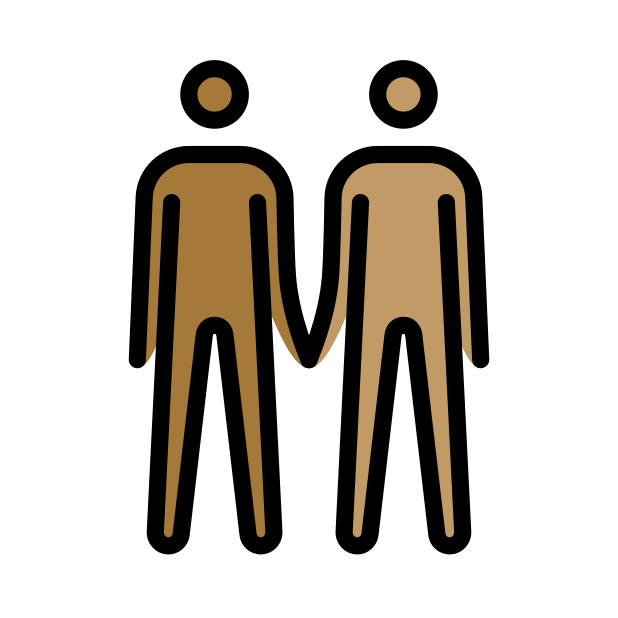
men holding hands: medium-dark skin tone, medium skin tone